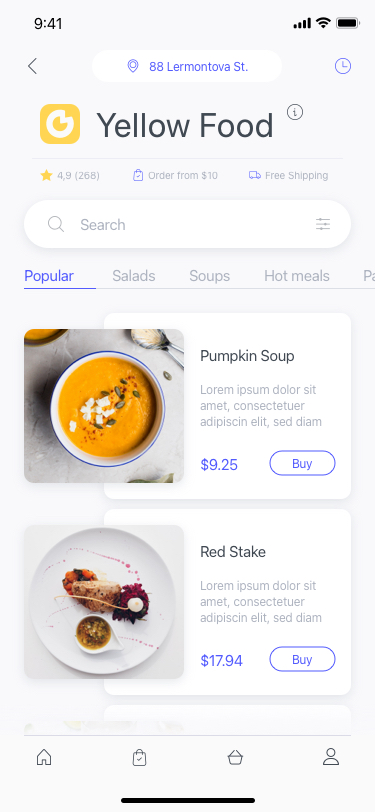
Text in this UI design:
Spinach Soup
Lorem ipsum dolor sit amet, consectetuer adipiscin elit, sed diam nonummy nibh euismod
$17.94
Buy
Red Stake
Lorem ipsum dolor sit amet, consectetuer adipiscin elit, sed diam nonummy nibh euismod
Buy
$9.25
Pumpkin Soup
Lorem ipsum dolor sit amet, consectetuer adipiscin elit, sed diam nonummy nibh euismod
Popular
Salads
Soups
Hot meals
Paste
4,9 (268)
Order from $10
Free Shipping
Yellow Food